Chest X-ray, PA view. Patient: 23 years old, sex M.
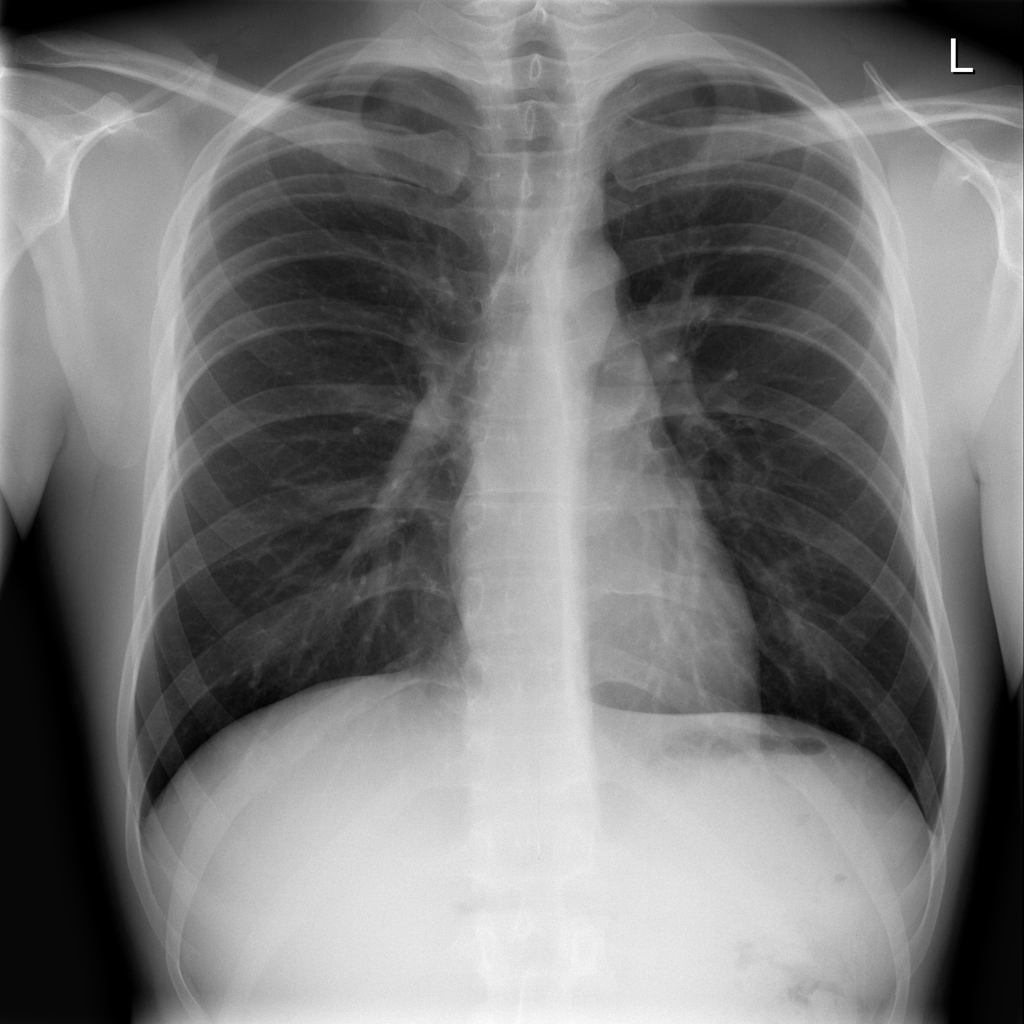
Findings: No Finding